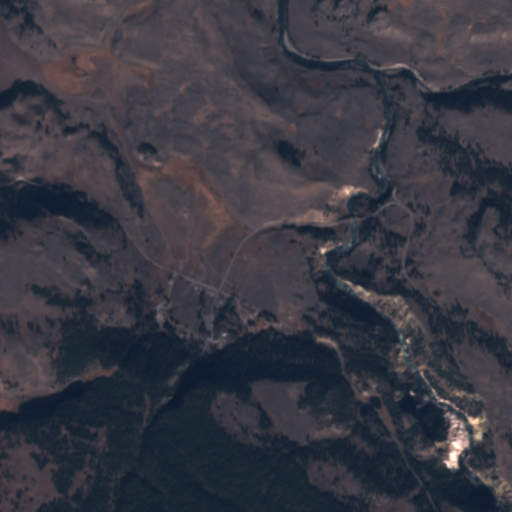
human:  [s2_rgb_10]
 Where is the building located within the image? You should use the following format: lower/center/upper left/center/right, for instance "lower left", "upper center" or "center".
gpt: There is no building in the image.